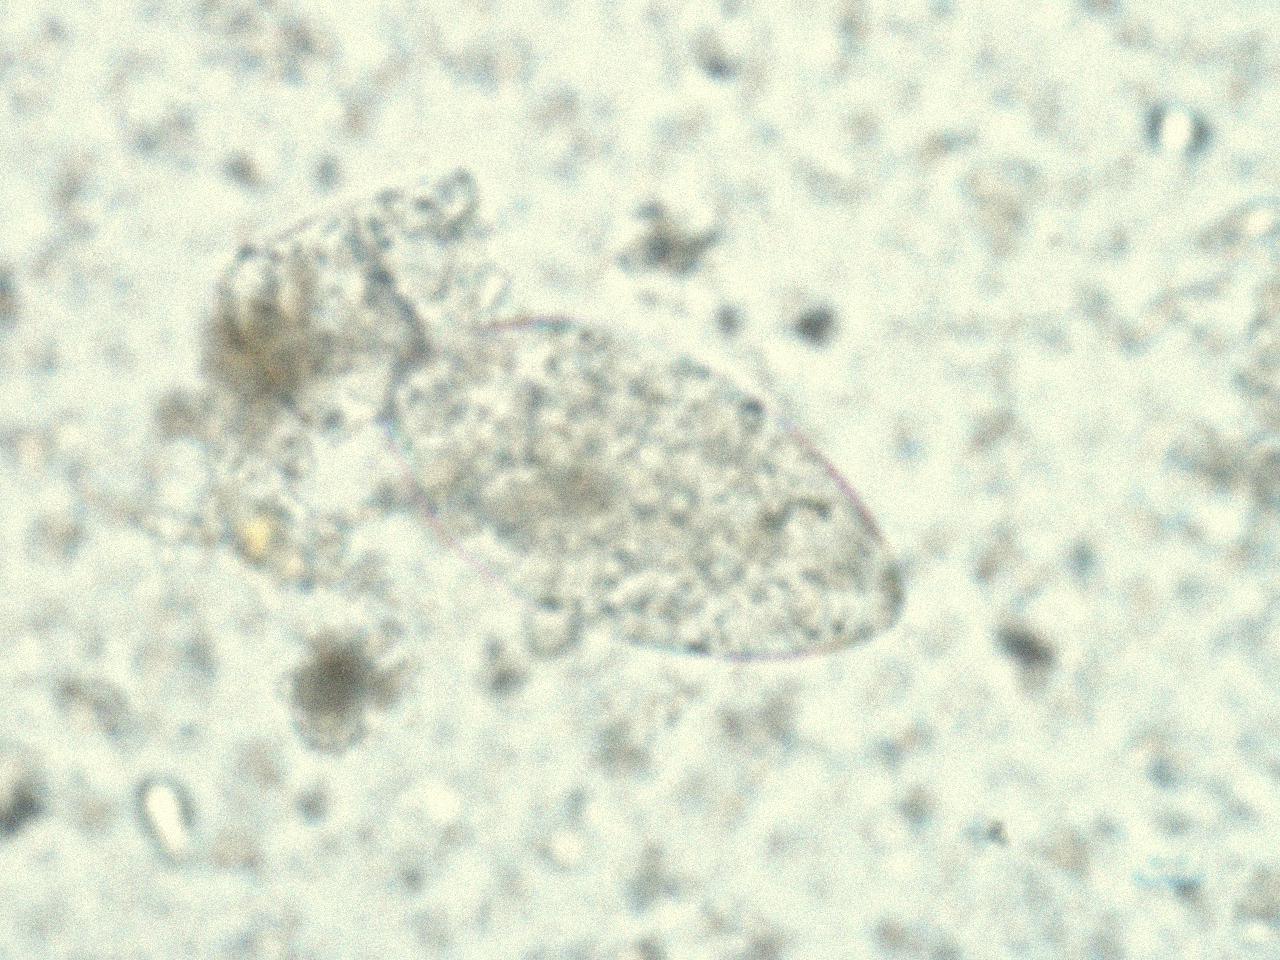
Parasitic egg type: Fasciolopsis buski